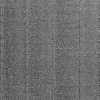
Atmospheric dust classification: dusty